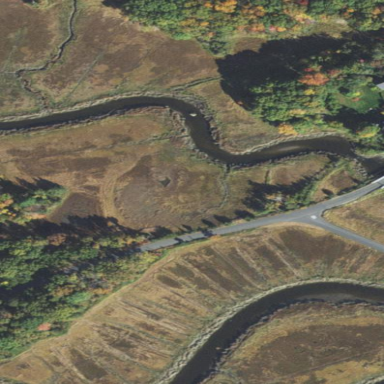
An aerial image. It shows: Salt marsh wetland characterized by saltwater-tolerant vegetation.